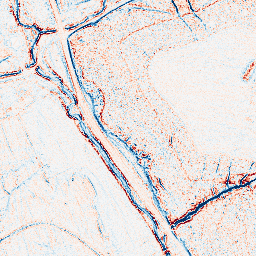
Category: edge_preserving
Decomposition family: anisotropic_diffusion
Decomposition parameters: iterations: 10
kappa: 30
gamma: 0.05
Upsampling method: lanczos
Upsampling parameters: scale: 2
Upsampling scale: 2